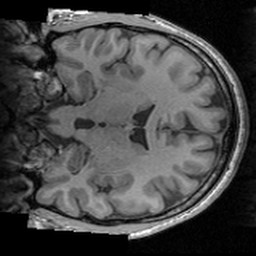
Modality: T1w
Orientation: coronal
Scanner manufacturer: siemens
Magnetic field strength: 3 T
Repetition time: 1.63 s
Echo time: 0.00311 s